Field crop: maize
Growth stage: 2
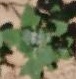
Species: chenopodium